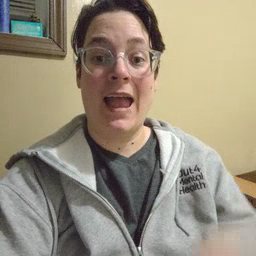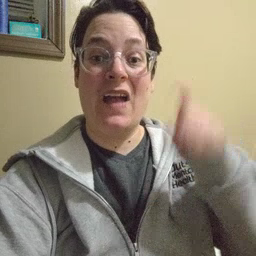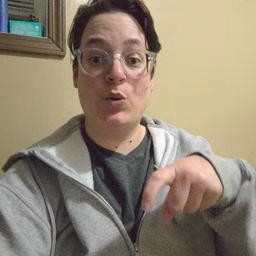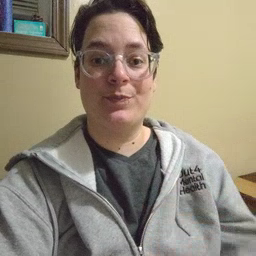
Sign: haveto